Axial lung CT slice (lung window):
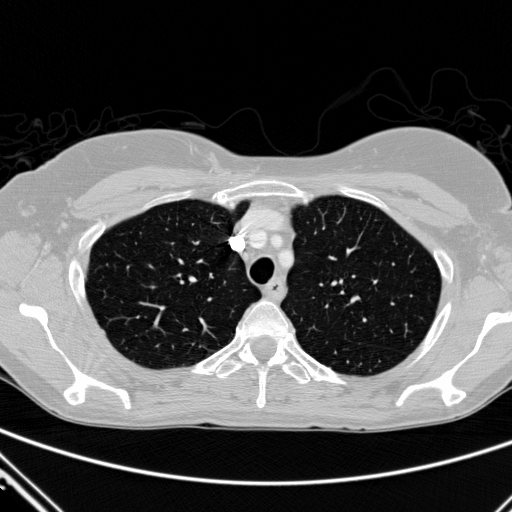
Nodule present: no